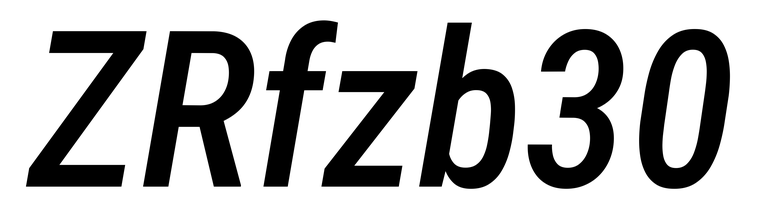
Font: Roboto-Italic_Condensed_Medium_Italic